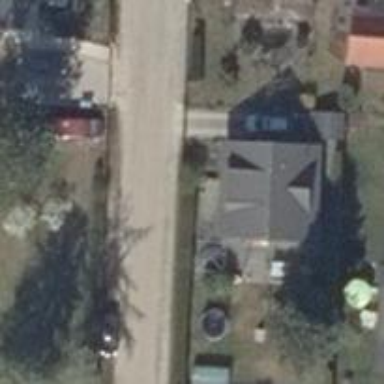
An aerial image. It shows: Driveway.